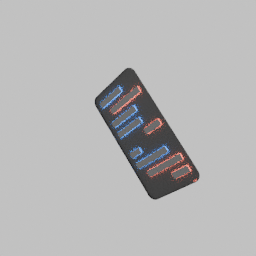
Label: electronics